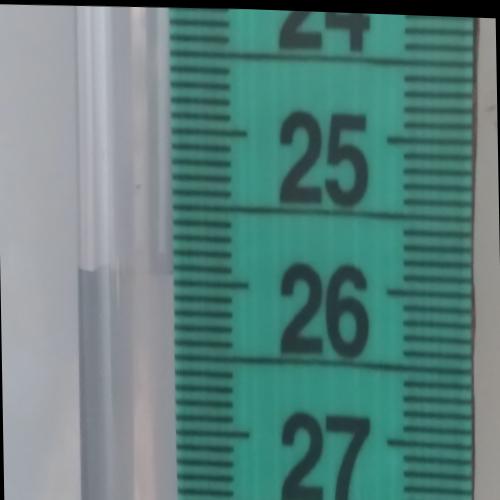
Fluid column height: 25.9 cm